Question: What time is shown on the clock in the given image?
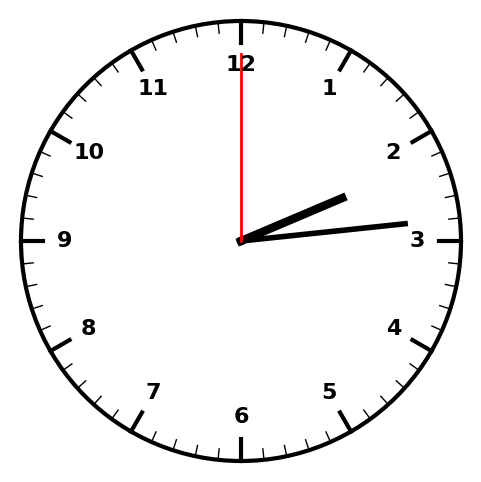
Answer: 02:14:00